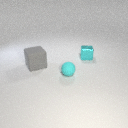
large gray rubber cube to the left of small cyan rubber sphere